Question: In stages, I setup my .Net MVC solution and ensured both Angular JS and KendoUI are working independently.
app.js:
'''
var app = angular.module("app", ['kendo.directives']);
'''
and in my controller, I have the following defined:
'''
app.controller('contentTypesController', ['$scope', '$log', 'contentTypesRepository',
function ($scope, $log, contentTypesRepository) {
var a = {};
$scope.status;
$scope.contentTypes;
$scope.contentTypeOptions;
// for testing purposes, but not used - used for navigation properties
$scope.users;
getContentTypes();
function getContentTypes() {
// call the data repository
contentTypesRepository.getList()
.success(function (contentTypes) {
//console.log(contentTypes.value[0].Description);
//$log.log(contentTypes.value[0].Description)
$scope.contentTypes = contentTypes;
$scope.contentTypeOptions = {
dataSource: {
data: contentTypes
},
dataTextField: "Description",
dataValueField: "ContentTypeId",
optionLabel: "Select a Content Type"
};
})
.error(function (error) {
$scope.status = 'Unable to load data: ' + error.message;
});
}
$scope.updateContentTypes = function (id) {
var contentType;
for (var i = 0; i < $scope.contentTypes.length; i++) {
var currentType = $scope.contentTypes[i];
if (currentType.ID === id) {
contentType = currentType;
break;
}
}
};
$scope.insertContentType = function () {
// get contentType description from the client
var contentType = { 'Description': $scope.newContentType };
contentTypesRepository.insert(contentType)
.success(function () {
$scope.status = 'Added new content type. Refreshing list.';
// add the new content type to the client-side collection
$scope.contentTypes.value.push(
{ 'Description': $scope.newContentType }
);
$scope.newContentType = "";
})
.error(function (error) {
$scope.status = 'Unable to insert new content type: ' + error.message;
});
};
$scope.deleteContentType = function(id) {
contentTypesRepository.remove(id)
.success(function () {
$scope.status = 'Deleted content type. Refreshing list.';
for (var i = 0; i < $scope.contentTypes.length; i++) {
var contentType = $scope.contentTypes[i];
if (contentType.ID === id) {
// remove the content type from the client-side collection
$scope.contentTypes.splice(i, 1);
break;
}
}
// navigation properties = null
// $scope.xxxx = null;
})
.error(function (error) {
$scope.status = 'Unable to delete content type: ' + error.message;
});
};
// get some navigation property
//$scope.getCustomerOrders = function (id) {
// dataFactory.getOrders(id)
// .success(function (orders) {
// $scope.status = 'Retrieved orders!';
// $scope.orders = orders;
// })
// .error(function (error) {
// $scope.status = 'Error retrieving customers! ' + error.message;
// });
//};
$scope.addContentType = function () {
//return $scope.newContentType.$save();
$scope.contentTypes.value.push(
{ 'Description': $scope.newContentType }
);
$scope.newContentType = "";
}
'''
In following the Angluar/Kendo examples <URL>, I added code related to '$scope.contentTypeOptions'.
In my view:
'''
<select kendo-drop-down-list k-options="contentTypeOptions"></select>
'''
Which displays a dropdown, but no data.
I am able to view the data in a 'ng-repeater':
'''
<ul>
<li ng-repeat="contentType in contentTypes.value">
{{ contentType.Description }}
</li>
</ul>
'''
And the raw data by '{{ contentTypeOptions }}'.
Since the repeater uses contentTypes.value, I tried this as well in
'''
$scope.contentTypeOptions = {
dataSource: {
data: contentTypes.value // tried both contentTypes and contentTypes.value
},
dataTextField: "Description",
dataValueField: "ContentTypeId",
optionLabel: "Select a Content Type"
};
'''
... which is based on the JSON data:

Ultimately, I would like to get all the CRUD hooked up for a grid (which I have done in the past with OData, but now adding AngularJS to the mix) and thought simply displaying the data in an Angular/Kendo mix would be a good start. I'm hoping that after getting this pinned down the rest will be simple, and appreciate any suggestions.
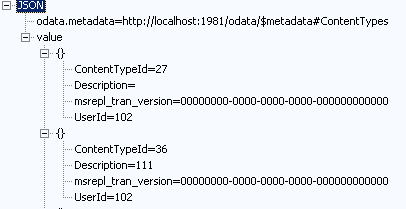
Answer: Your code is a bit confusing since methods like '$scope.updateContentTypes' treat '$scope.contentTypes' as an array, but at the same time 'contentTypes' appears to be an object with a property 'value' which is an array.
One thing to be aware of is that Kendo UI widgets will convert your array to a Kendo DataSource internally. This means that changes you make to '$scope.contentTypes' won't affect the items in your data source in '$scope.contentTypeOptions'.
Another issue is that there is no full two-way binding between widgets and the data source in angular-kendo, and until recently, the data source wouldn't update at all unless you specifically declared it as a DataSource. There have been some improvements lately, although it's still not fully integrated, as far as I can see.
(you can try creating a deep watch on the data yourself, but that may create performance problems; see <URL>.
Your dropdown doesn't show the data because you replace '$scope.contentTypeOptions' after creating the widget, and there is no '$watch' on that property that would update the widget with these options.
You can either create a DataSource explicitly and update that with:
'''
$scope.contentTypeOptions.dataSource.data(contentType.value);
'''
or you can use the attribute:
'''
k-data-source="contentTypes"
'''
which will create a '$watch' on '$scope.contentTypes', so when you replace it, the widget will update as well.
Maybe this basic (although admittedly a bit messy) <URL>.